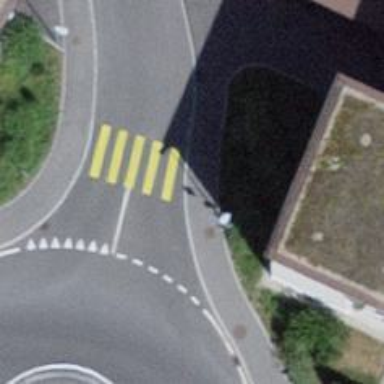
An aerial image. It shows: Uncontrolled zebra crossing with notable zebra markings.